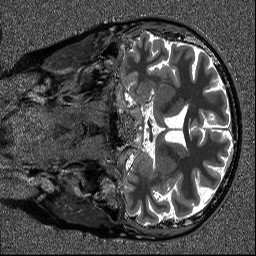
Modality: T1map
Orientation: coronal
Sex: female